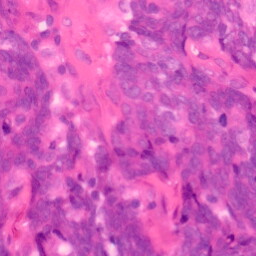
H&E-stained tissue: Colon